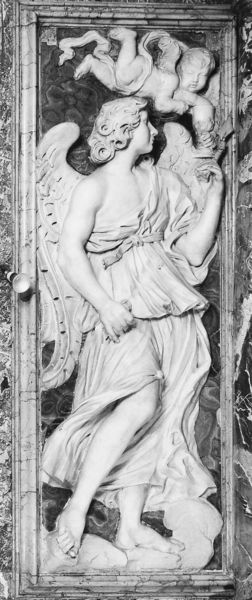
Titel: Engel mit Lanze
Künstler: Francesco Cavallini
Standort: Rom, S. Maria dell’Umilità (EU - I - Latium)
Schlagwörter: flügel, gott, himmel, frau, marmor, wolke, rahmen, füllhorn, kirche, gewand, schulter, engel, relief, bein, griff, schulterfrei, fliegend, knauf, mamor, got, endel, stehenend